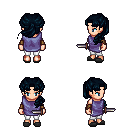
a pixel art fantasy rpg character, female body template, human, light skin, chain tabard jacket, white pants, raven princess hairstyle, leather bracers, gray slippers, dagger, four views (front, back, left, right), 2x2 character sprite sheet, small pixel art, hard edges, no anti-aliasing